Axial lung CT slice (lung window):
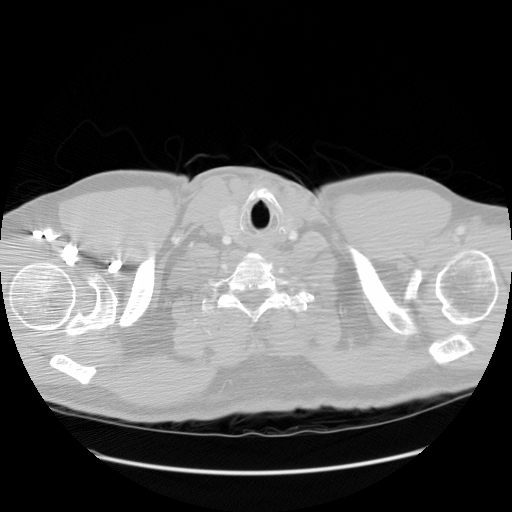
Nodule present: no